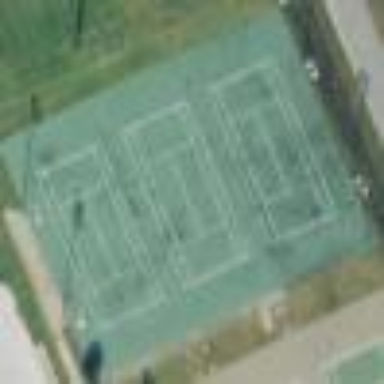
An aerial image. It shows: Tennis court on pitch designated for leisure land.